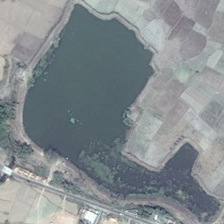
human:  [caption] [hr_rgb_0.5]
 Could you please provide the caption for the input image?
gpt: many pieces of khaki farmlands and some green trees are around an irregular dark green pond .

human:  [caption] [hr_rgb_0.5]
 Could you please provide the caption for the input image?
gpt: many pieces of khaki farmlands and some green trees are around an irregular dark green pond .

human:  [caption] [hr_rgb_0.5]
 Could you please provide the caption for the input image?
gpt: many pieces of khaki farmlands and some green trees are around an irregular dark green pond .

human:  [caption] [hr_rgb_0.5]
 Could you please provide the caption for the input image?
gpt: many pieces of khaki farmlands and some green trees are around an irregular dark green pond .

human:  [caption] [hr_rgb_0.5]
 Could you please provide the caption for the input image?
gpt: many pieces of khaki farmlands and some green trees are around an irregular dark green pond .